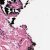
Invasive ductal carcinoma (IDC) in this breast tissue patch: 0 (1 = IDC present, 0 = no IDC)